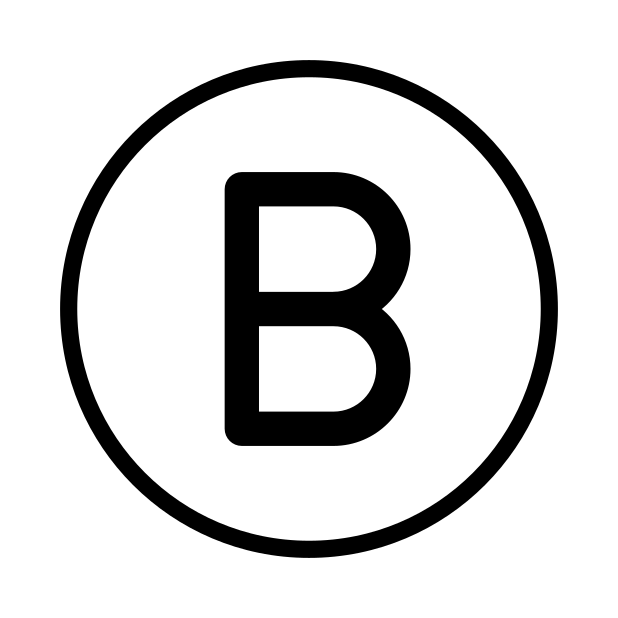
regional indicator B